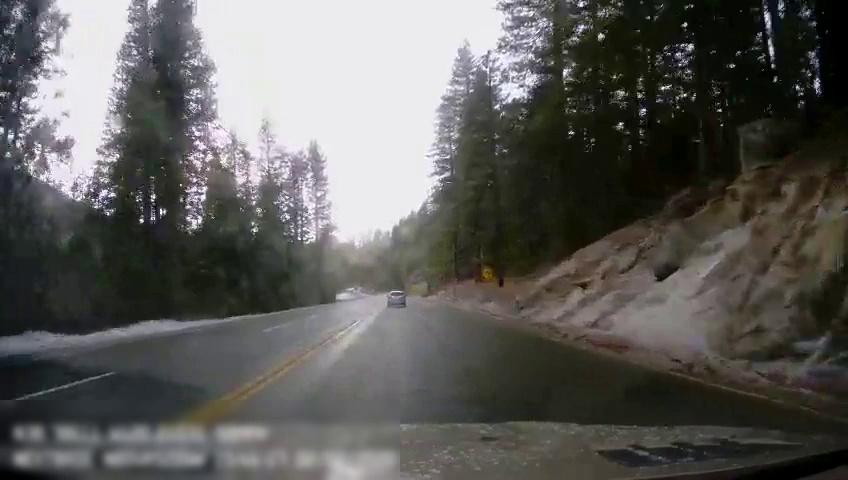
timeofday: Day
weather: Sunny
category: Drivable Space
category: Vehicles | SUV
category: Lanes | Alternate Lane
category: Lanes | Current Lane
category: Lanes | Opposite Lane
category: Lanes | Opposite Lane
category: Traffic | Signs